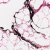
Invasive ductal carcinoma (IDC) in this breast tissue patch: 0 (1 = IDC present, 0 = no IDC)